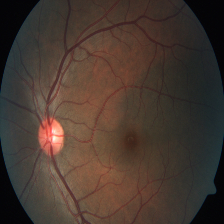
Diabetic retinopathy grade: Severe